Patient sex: M
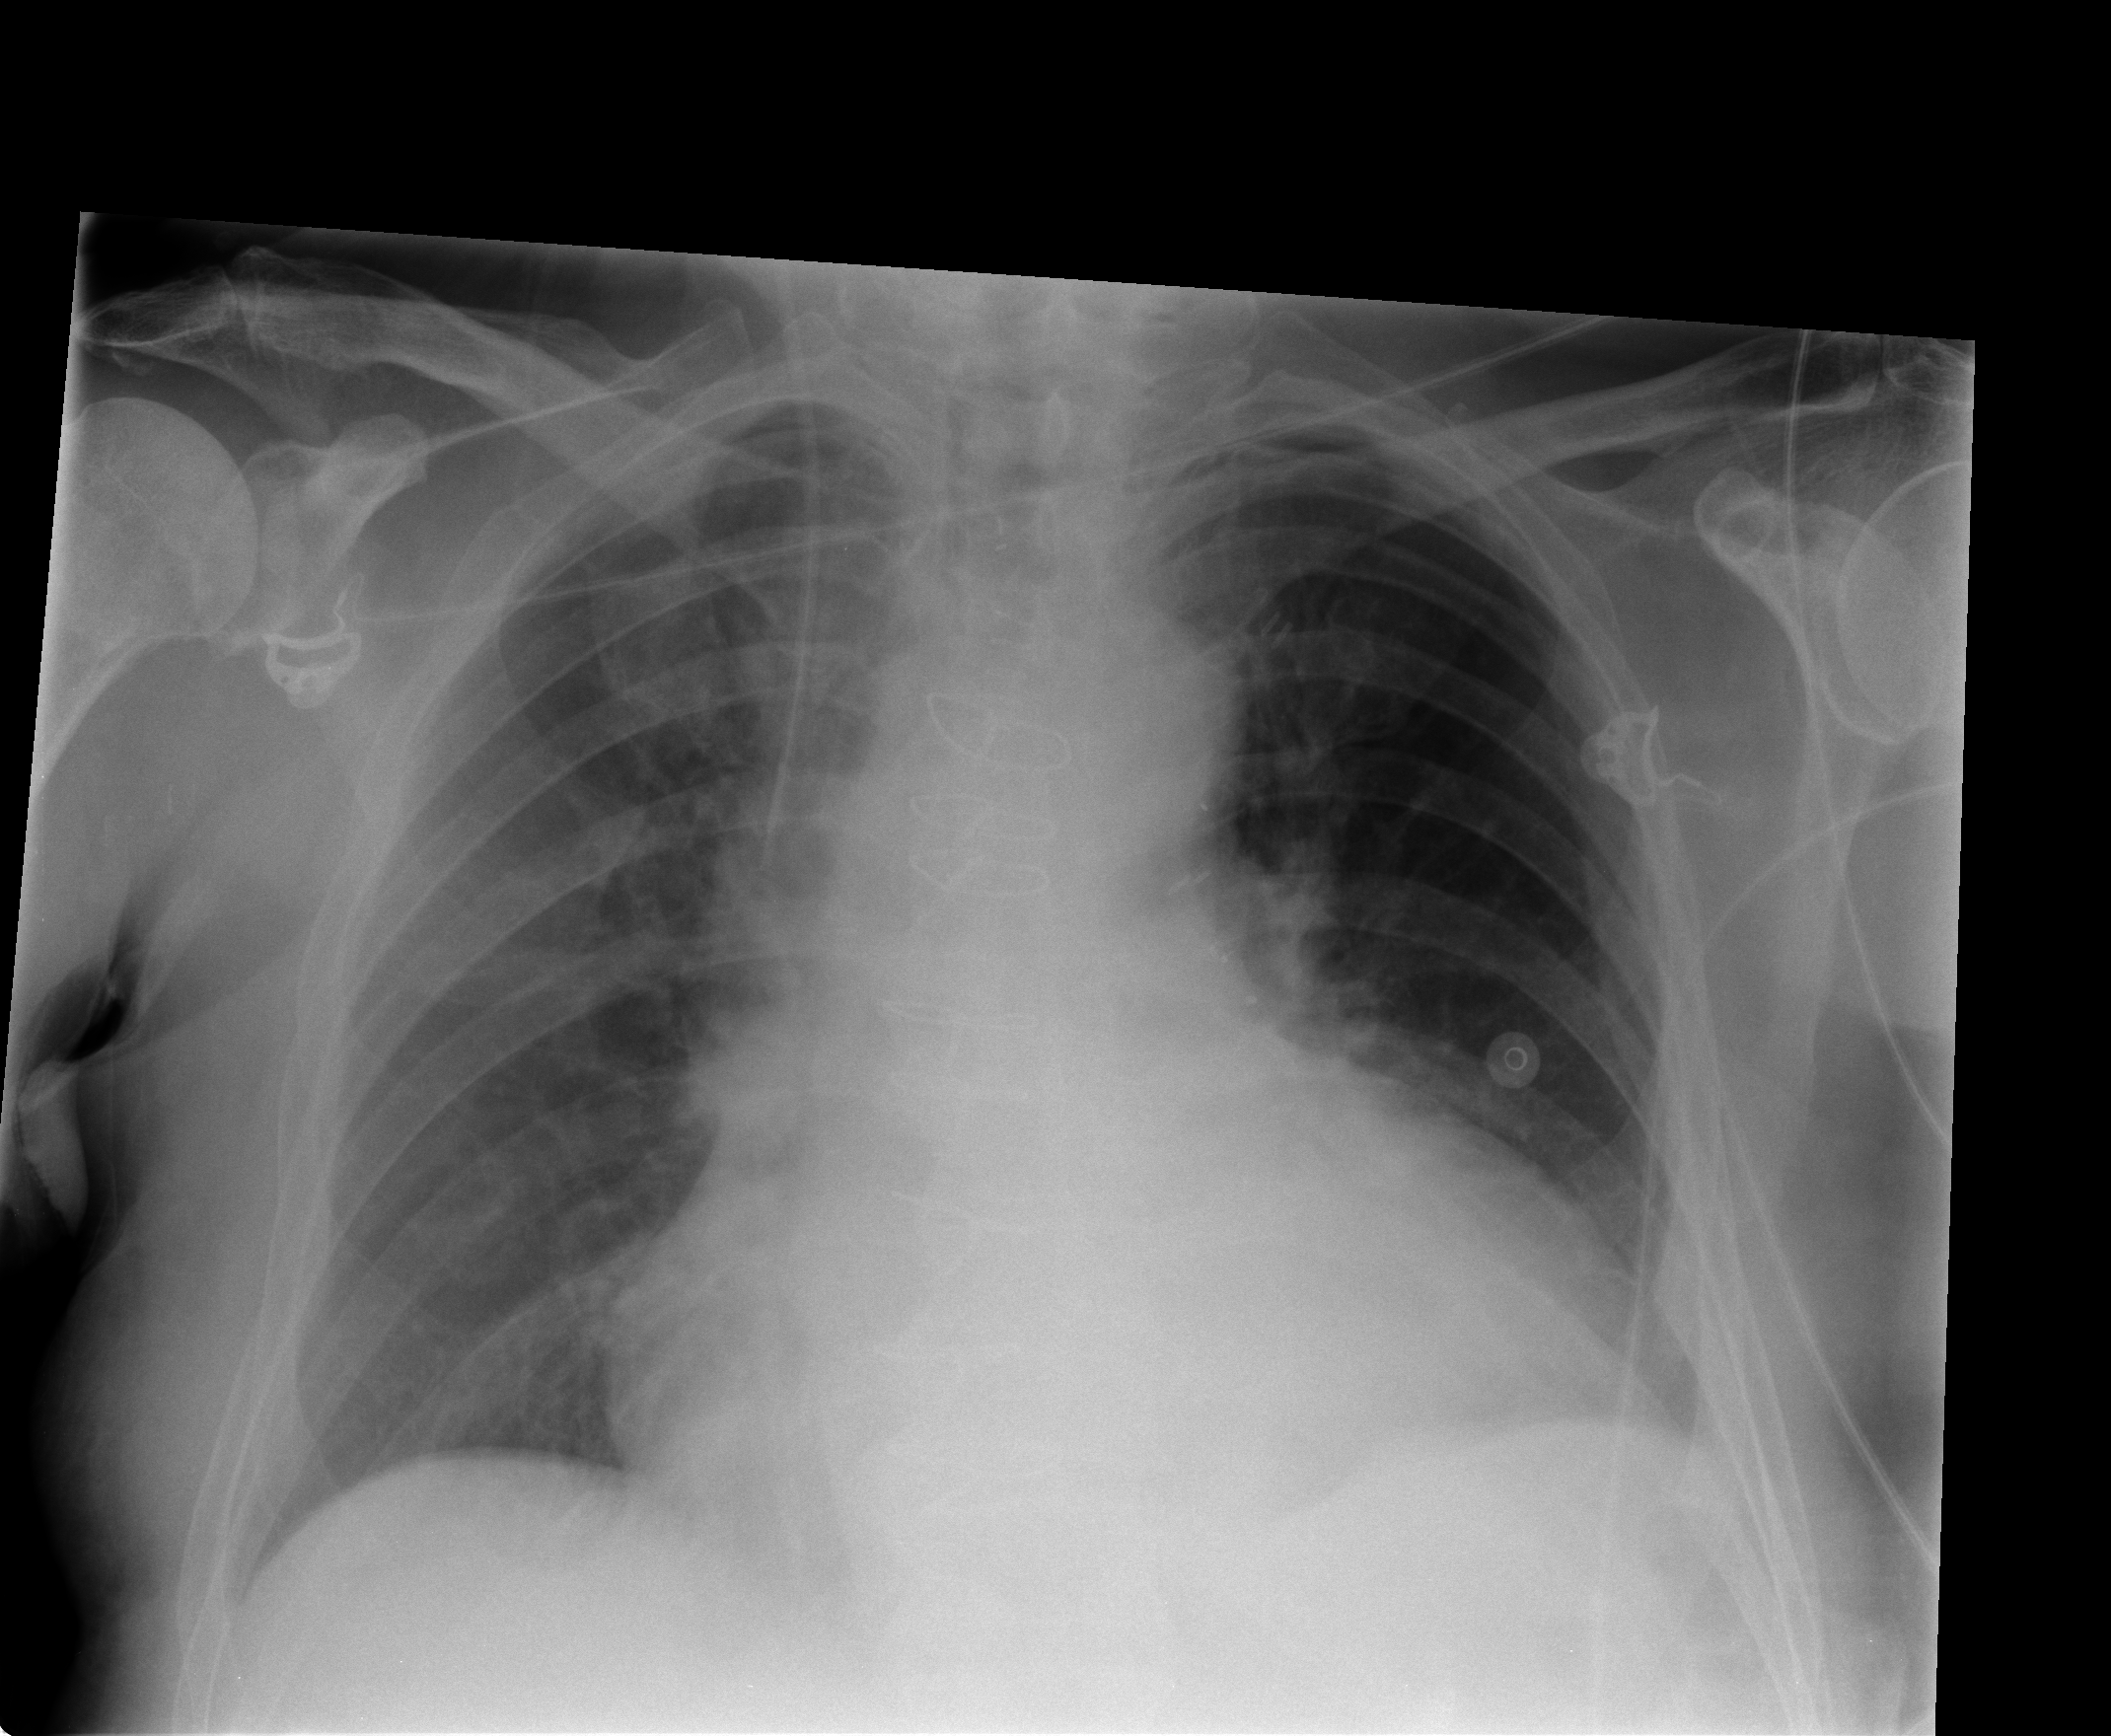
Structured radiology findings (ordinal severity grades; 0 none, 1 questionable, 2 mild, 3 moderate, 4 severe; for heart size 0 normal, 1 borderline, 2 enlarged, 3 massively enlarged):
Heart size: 2
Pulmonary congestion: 1
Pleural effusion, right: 1
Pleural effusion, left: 1
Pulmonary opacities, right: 0
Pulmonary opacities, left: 0
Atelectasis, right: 1
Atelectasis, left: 0